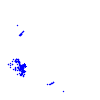
Particle: electron